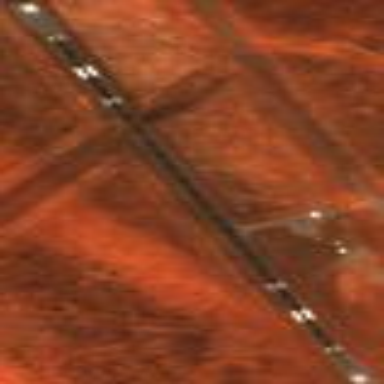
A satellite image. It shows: Runway in airport area.